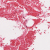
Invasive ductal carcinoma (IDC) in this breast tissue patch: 0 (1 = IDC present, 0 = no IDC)